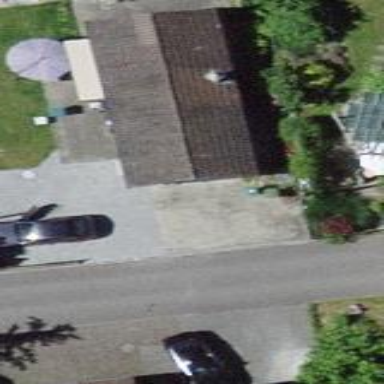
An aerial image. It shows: Garage building.